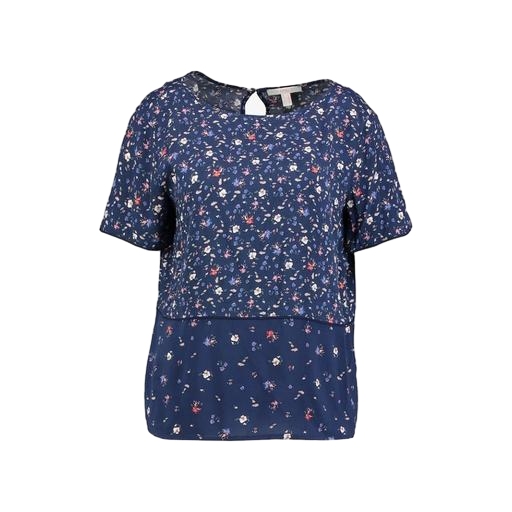
blue printed contrast t-shirt only macy, blue plus size printed t-shirt only macy, multicolor floral-print t-shirt only macy, white background